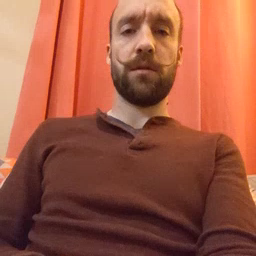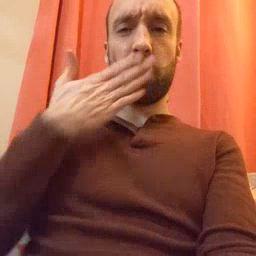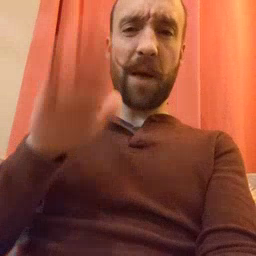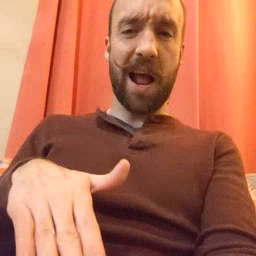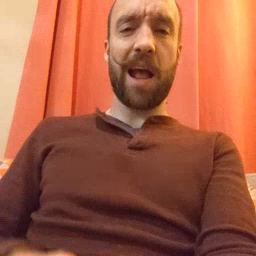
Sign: bad